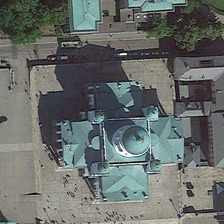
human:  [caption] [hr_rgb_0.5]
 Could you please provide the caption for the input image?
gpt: a cyan cross shape with a cylindrical roof is near a cyan structure and a dark grey building .

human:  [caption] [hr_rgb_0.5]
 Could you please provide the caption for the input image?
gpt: it is a majestic church with blue roof standing in the square .

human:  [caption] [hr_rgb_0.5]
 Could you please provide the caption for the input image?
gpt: a cross shaped church with five round green roofs is standing along the street  against which are ploygon buildings .

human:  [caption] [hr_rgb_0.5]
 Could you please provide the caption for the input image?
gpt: a cross shaped church with five round green roofs is standing along the street  against which are ploygon buildings .

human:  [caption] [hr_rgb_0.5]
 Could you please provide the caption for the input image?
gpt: a church is surrounded by several other buildings and green trees .